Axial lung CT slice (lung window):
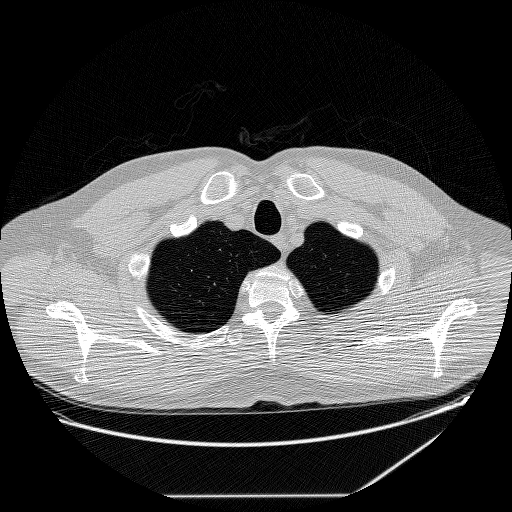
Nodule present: no